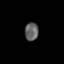
Tissue: skin
Cell type: Epithelial cells
Senescence score: 0.2234
Nuclear area (px): 238
Mean DAPI intensity: 98.382